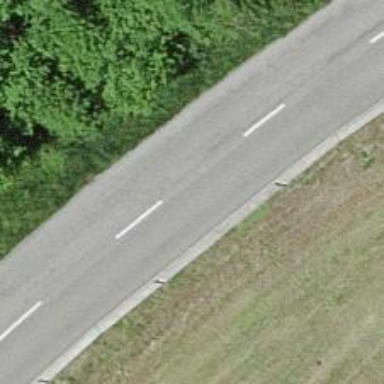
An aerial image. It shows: Secondary road with asphalt surface.